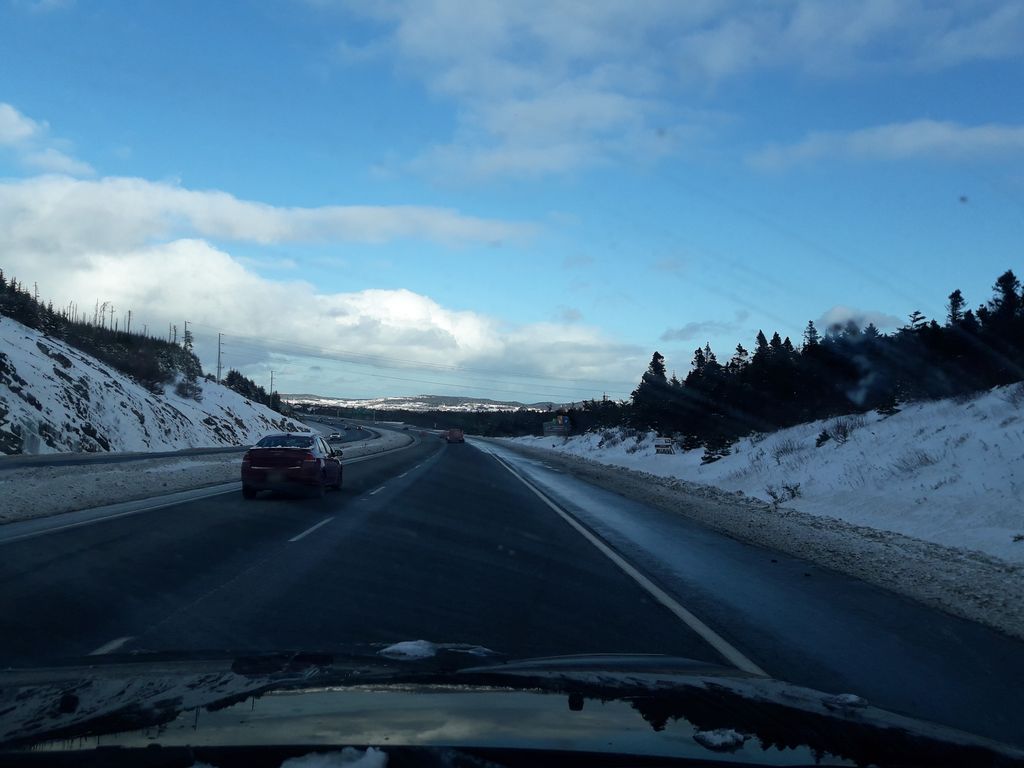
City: st_johns